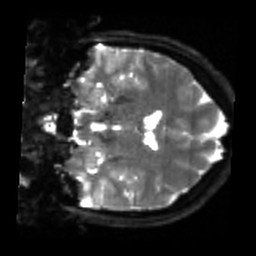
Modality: sbref
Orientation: coronal
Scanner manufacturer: siemens
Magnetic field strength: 3 T
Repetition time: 4 s
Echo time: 0.0594 s